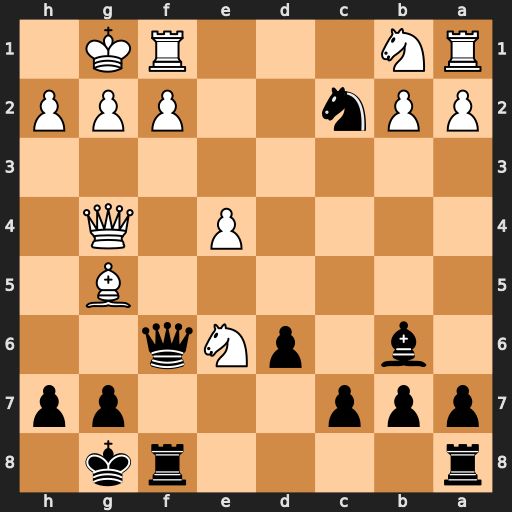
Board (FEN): r4rk1/ppp3pp/1b1pNq2/6B1/4P1Q1/8/PPn2PPP/RN3RK1
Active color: b
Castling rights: -
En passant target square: -
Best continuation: Qxf2+ Rxf2 Rxf2 Be3 Rf1+ Kxf1 Nxe3+ Ke2 Nxg4